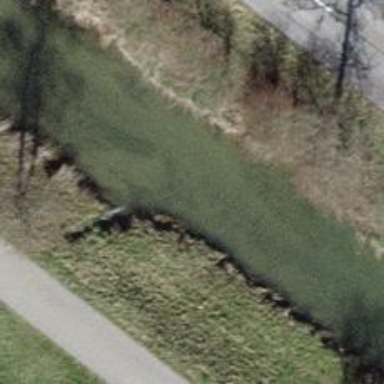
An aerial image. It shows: Drain waterway.